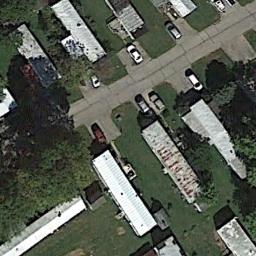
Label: mobile_home_park